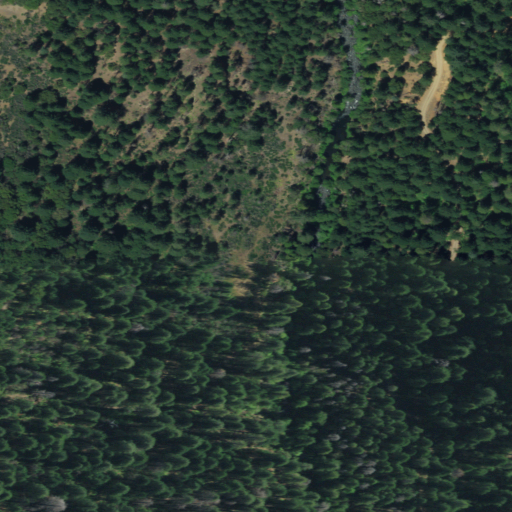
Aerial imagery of plain(s) in California named Peterson Flat containing evergreen forest, shrub, and grassland